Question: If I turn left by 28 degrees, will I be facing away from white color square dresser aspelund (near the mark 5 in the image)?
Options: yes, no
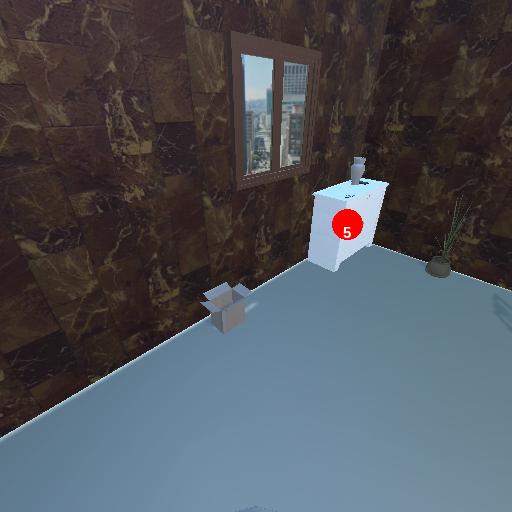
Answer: yes